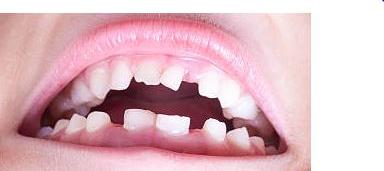
Condition: hypodontia